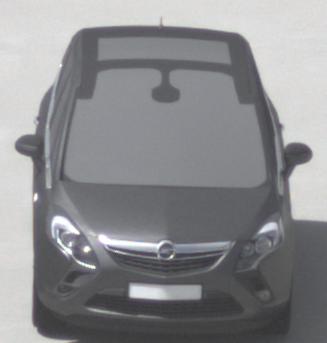
Make: Opel
Model: Zafira Tourer 1.8
Detailed model: Zafira (C) Tourer
Model produced from: 2012/01
Model produced until: 2015/06
Doors: 5
Color: gray
Road condition: dry road
Daytime: midday
Contrast: medium contrast